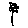
Label: flower